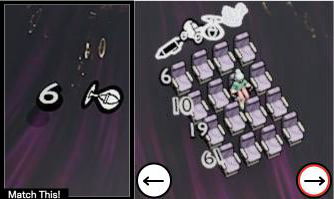
Task: seats
Answer: no